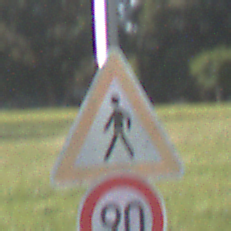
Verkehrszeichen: FussgaengerRechts
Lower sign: Geschwindigkeit90
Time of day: MorningAfternoon
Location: Outdoor (Nature)
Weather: PartlyCloudy
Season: NotSpecified
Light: Natural